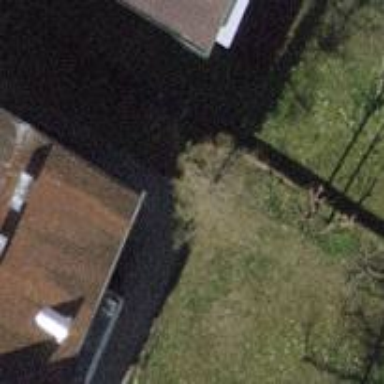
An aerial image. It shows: Garden with deciduous broadleaved trees.